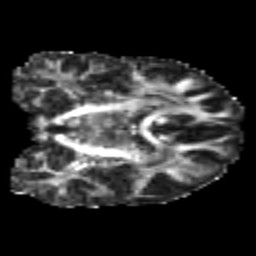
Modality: FA
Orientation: coronal
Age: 24
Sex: male
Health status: healthy
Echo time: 0.074 s